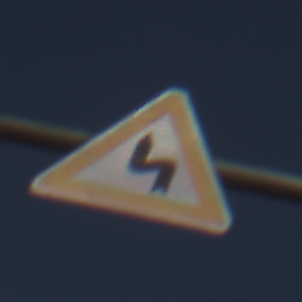
Verkehrszeichen: DoppelkurveZunaechstLinks
Umgebung: Outdoor, Special
Tageszeit: MorningAfternoon
Wetter: PartlyCloudy
Licht: Natural
Jahreszeit: NotSpecified
Kontrast: HighContrast